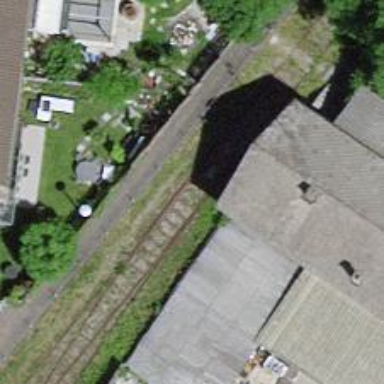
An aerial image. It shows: Railway switch.